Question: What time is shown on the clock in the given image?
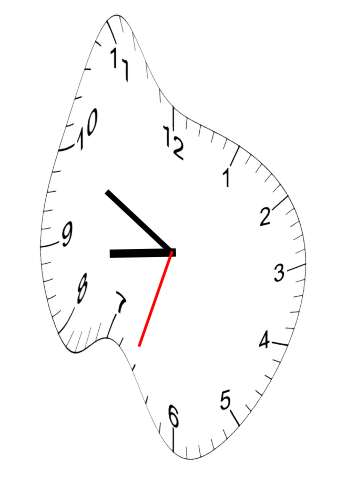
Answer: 08:49:33